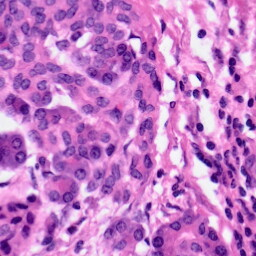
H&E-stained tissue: Pancreatic